Question: Using what is currently the development version of RStudio (0.98.758), I'm loving that I can author an 'ioslides' presentation in 'rmarkdown'.
The <URL> give a description of how to do a two-column slide, and it comes with the warning that:
> Note that content will flow across the columns so if you want to have an image on one side and text on the other you should make sure that the image has sufficient height to force the text to the other side of the slide.
But I can't seem to possibly make an image big enough! Text still gets pushed off the bottom of the first column. In the presentation below, I'd like to compare a base histogram with a 'qplot' histogram side-by-side in columns, with a few comments and code. I've included code for a relatively short example with some basic solution attempts. If you'll knit it, I think the problem will be obvious. (Note that you will need a <URL>
'''
---
title: "Two Column"
author: "Some guy on Stack Overflow"
date: "Friday, April 04, 2014"
output: ioslides_presentation
---
## Two-Column Attempt {.smaller}
<div class="columns-2">
Base graphics can be quick...
'''{r, fig.width = 3, fig.height = 4}
par_opts <- names(par())
hist(nchar(par_opts),
breaks = seq(1.5, 9.5, by = 1))
'''
But 'ggplot2' can be quick too:
'''{r, fig.width = 2.5, fig.height = 2.5}
require(ggplot2, quietly = T)
qplot(factor(nchar(par_opts)))
'''
</div>
## Two-Column Attempt: Taller Hist {.smaller}
<div class="columns-2">
Base graphics can be quick...
'''{r, fig.width = 3, fig.height = 6}
par_opts <- names(par())
hist(nchar(par_opts),
breaks = seq(1.5, 9.5, by = 1))
'''
But 'ggplot2' can be quick too:
'''{r, fig.width = 2.5, fig.height = 2.5}
require(ggplot2, quietly = T)
qplot(factor(nchar(par_opts)))
'''
</div>
## Two-Column Attempt: Extra div {.smaller}
<div class="columns-2">
Base graphics can be quick...
'''{r, fig.width = 3, fig.height = 4}
par_opts <- names(par())
hist(nchar(par_opts),
breaks = seq(1.5, 9.5, by = 1))
'''
<div>
...
</div>
But 'ggplot2' can be quick too:
'''{r, fig.width = 2.5, fig.height = 2.5}
require(ggplot2, quietly = T)
qplot(factor(nchar(par_opts)))
'''
</div>
'''
Here's an image of the 4th slide, you can see text is cut off at the bottom of the left column, while the right column has plenty of space.

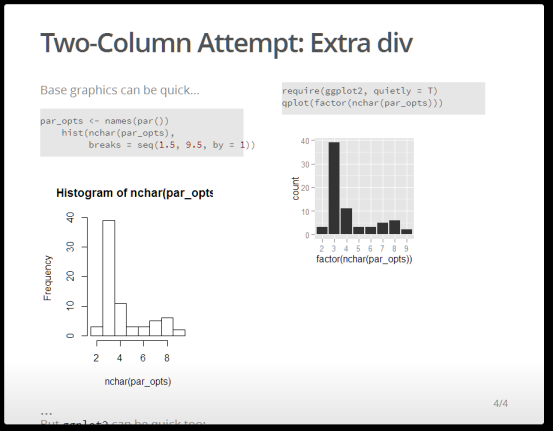
Answer: I've been scratching my head around this also.
You can avoid using the divs and use '{.columns-2}' as
a header attribute.
For the images I set a relatively large size by default in the yaml using 'fig_height' and 'fig_width'.
Then, using the out.width attribute in the chunk I control the size of the output (350px seems to work well in this layout)
'''
---
title: "Two Column"
author: "Some guy on Stack Overflow"
date: "Friday, April 04, 2014"
output:
ioslides_presentation:
fig_height: 7
fig_width: 7
---
## Two-Column Attempt {.smaller .columns-2}
Base graphics can be quick...
'''{r, out.width = '350px'}
par_opts <- names(par())
hist(nchar(par_opts),
breaks = seq(1.5, 9.5, by = 1))
'''
But 'ggplot2' can be quick too:
'''{r, out.width = '350px'}
require(ggplot2, quietly = T)
qplot(factor(nchar(par_opts)))
'''
'''